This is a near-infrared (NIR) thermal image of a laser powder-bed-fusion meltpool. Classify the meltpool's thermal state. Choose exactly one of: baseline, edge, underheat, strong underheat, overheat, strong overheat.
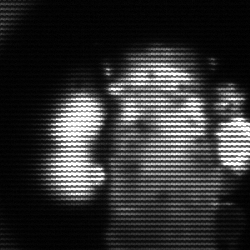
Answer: strong underheat